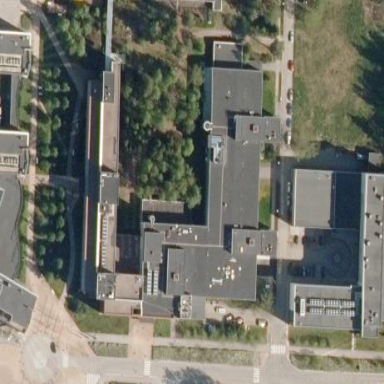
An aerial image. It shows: Block building.